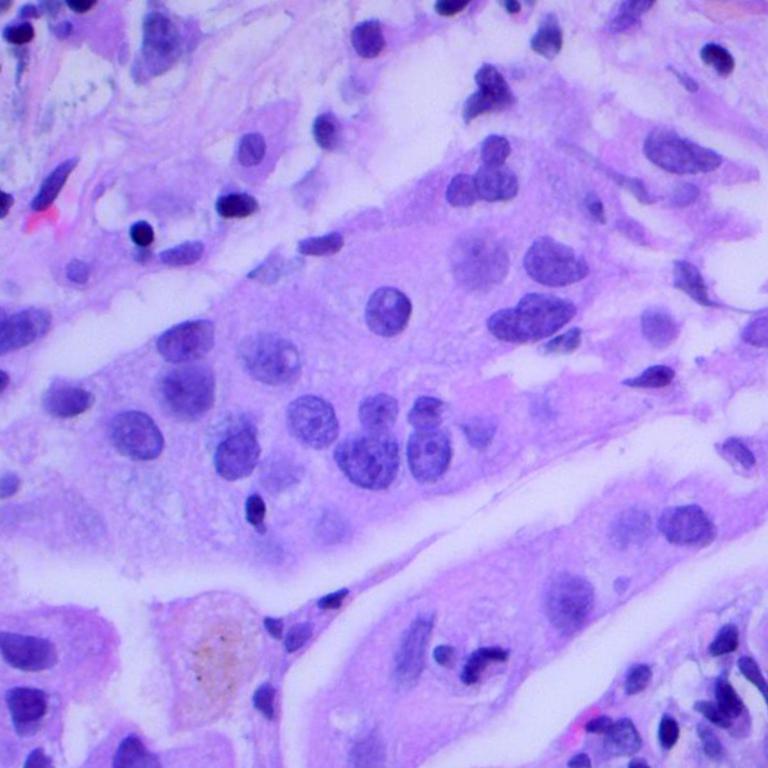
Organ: lung
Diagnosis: adenocarcinomas